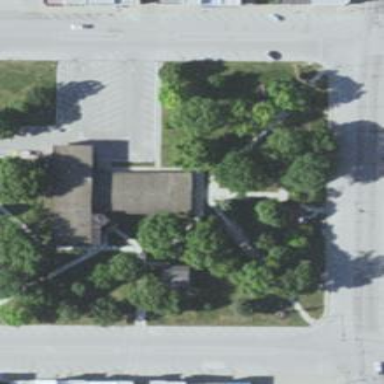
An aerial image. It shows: Courthouse building.